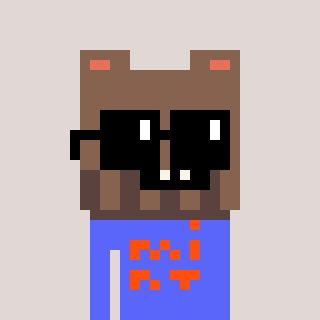
a pixel art character with square black sunglasses, a bear-shaped head and a purple-colored body on a warm background